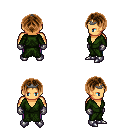
a pixel art fantasy rpg character, male body template, human, tanned skin, green robe, magenta pants, brown parted hairstyle, iron tiara, metal gloves, metal boots, four views (front, back, left, right), 2x2 character sprite sheet, small pixel art, hard edges, no anti-aliasing